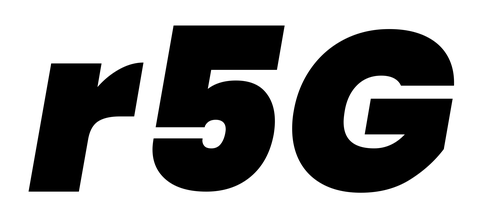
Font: Poppins-BlackItalic